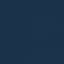
Label: SeaLake